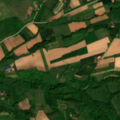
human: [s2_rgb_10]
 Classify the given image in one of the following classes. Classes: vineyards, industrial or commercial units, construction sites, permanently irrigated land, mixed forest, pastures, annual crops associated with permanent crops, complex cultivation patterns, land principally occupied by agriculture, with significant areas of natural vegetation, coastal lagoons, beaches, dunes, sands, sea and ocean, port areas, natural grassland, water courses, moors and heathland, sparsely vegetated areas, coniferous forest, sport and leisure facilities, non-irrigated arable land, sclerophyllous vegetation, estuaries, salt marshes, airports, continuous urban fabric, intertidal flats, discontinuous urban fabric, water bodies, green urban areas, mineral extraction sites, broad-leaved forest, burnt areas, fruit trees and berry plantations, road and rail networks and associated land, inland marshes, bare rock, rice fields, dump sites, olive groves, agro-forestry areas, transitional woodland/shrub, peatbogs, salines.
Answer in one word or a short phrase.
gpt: complex cultivation patterns, land principally occupied by agriculture, with significant areas of natural vegetation